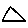
Label: triangle